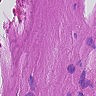
Metastatic tissue present: no